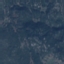
Land use / land cover class: HerbaceousVegetation